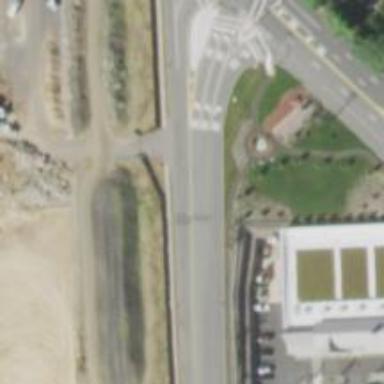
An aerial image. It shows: Asphalt road that is classified as tertiary link.